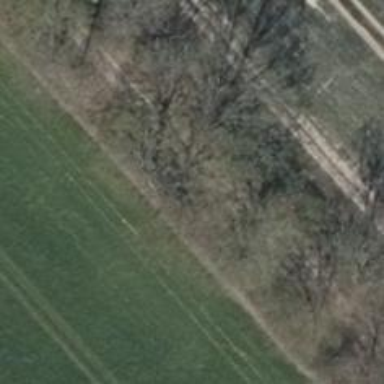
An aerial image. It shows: Track with ground surface. The track type is grade 5.